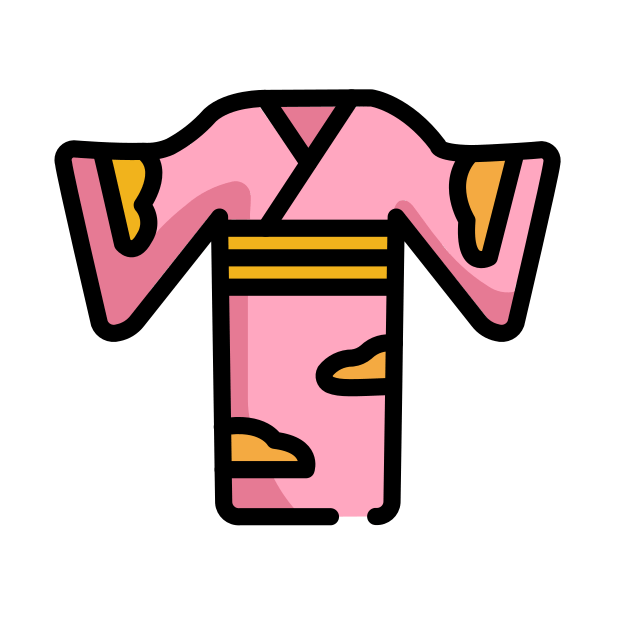
Emoji: 👘
Name: kimono
Unicode: 0x1f458